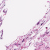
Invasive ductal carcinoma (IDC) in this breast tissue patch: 0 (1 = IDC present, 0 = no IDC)